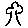
Label: tree